Question: "Search everywhere" feature in Android Studio is not finding strings in code files. Why is it not able to find a string literal or a variable name?
Irrefutable photographic evidence:

What am I doing wrong?
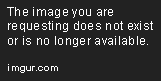
Answer: "Search Everywhere" is generally looking for the following things:
- - - - -
It's not suitable for finding a string literal or a variable based in hundreds of lines of code which may have similar literals available to it.
For that, I'd recommend either "Find in Path", or "Symbol", which is + + + or + + .